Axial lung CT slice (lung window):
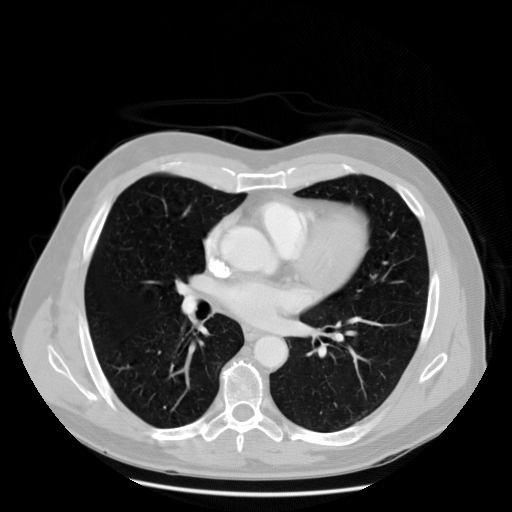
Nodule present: no